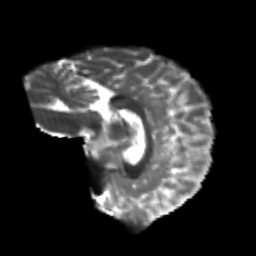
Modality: T2w
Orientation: sagittal
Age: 21
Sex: female
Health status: healthy
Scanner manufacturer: philips
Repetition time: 7.388 s
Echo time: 0.08599 s